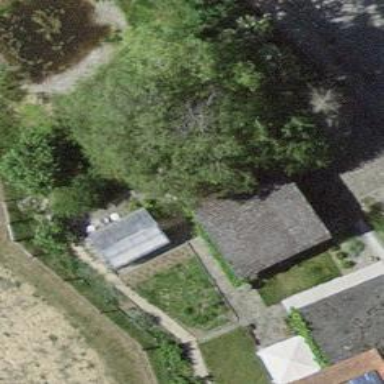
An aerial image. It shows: Garage building.